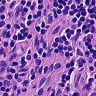
Metastatic tissue present: no